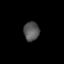
Tissue: lung
Cell type: Epithelial cells
Senescence score: 0.24
Nuclear area (px): 290
Mean DAPI intensity: 86.234